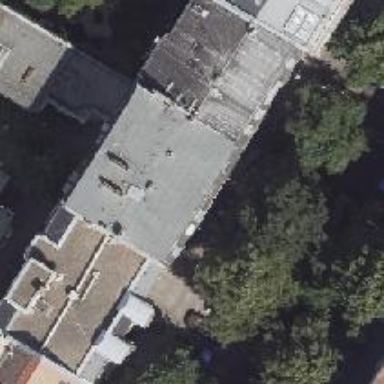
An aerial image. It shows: Apartment building with double saltbox roof shape.